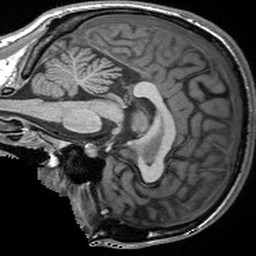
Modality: T1w
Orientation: sagittal
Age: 28
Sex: female